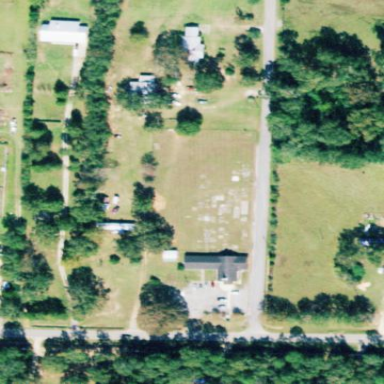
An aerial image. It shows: Cemetery.